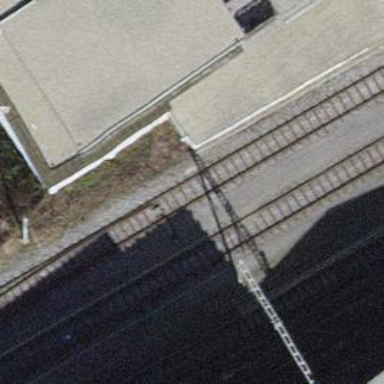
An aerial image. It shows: Railway switch.